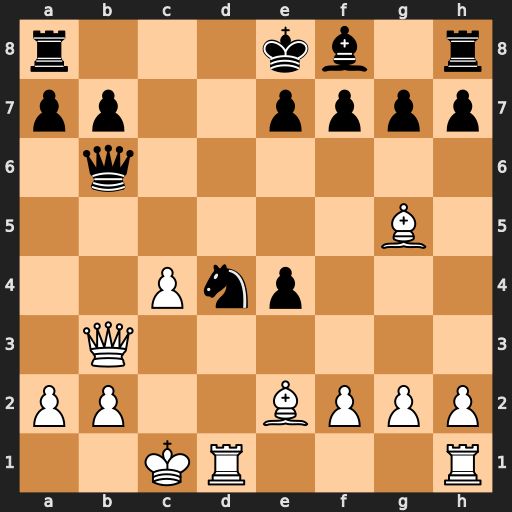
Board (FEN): r3kb1r/pp2pppp/1q6/6B1/2Pnp3/1Q6/PP2BPPP/2KR3R
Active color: w
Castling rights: kq
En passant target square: -
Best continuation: Rxd4 Qxb3 axb3